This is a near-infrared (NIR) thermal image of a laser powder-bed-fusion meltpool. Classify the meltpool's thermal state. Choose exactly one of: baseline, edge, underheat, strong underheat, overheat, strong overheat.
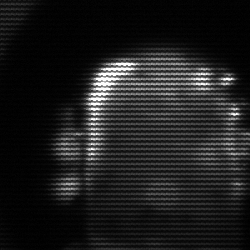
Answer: baseline